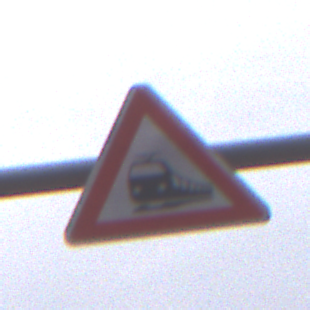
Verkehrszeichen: Bahnuebergang
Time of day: MorningAfternoon
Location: Outdoor (Urban)
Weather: Overcast
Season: NotSpecified
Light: Natural